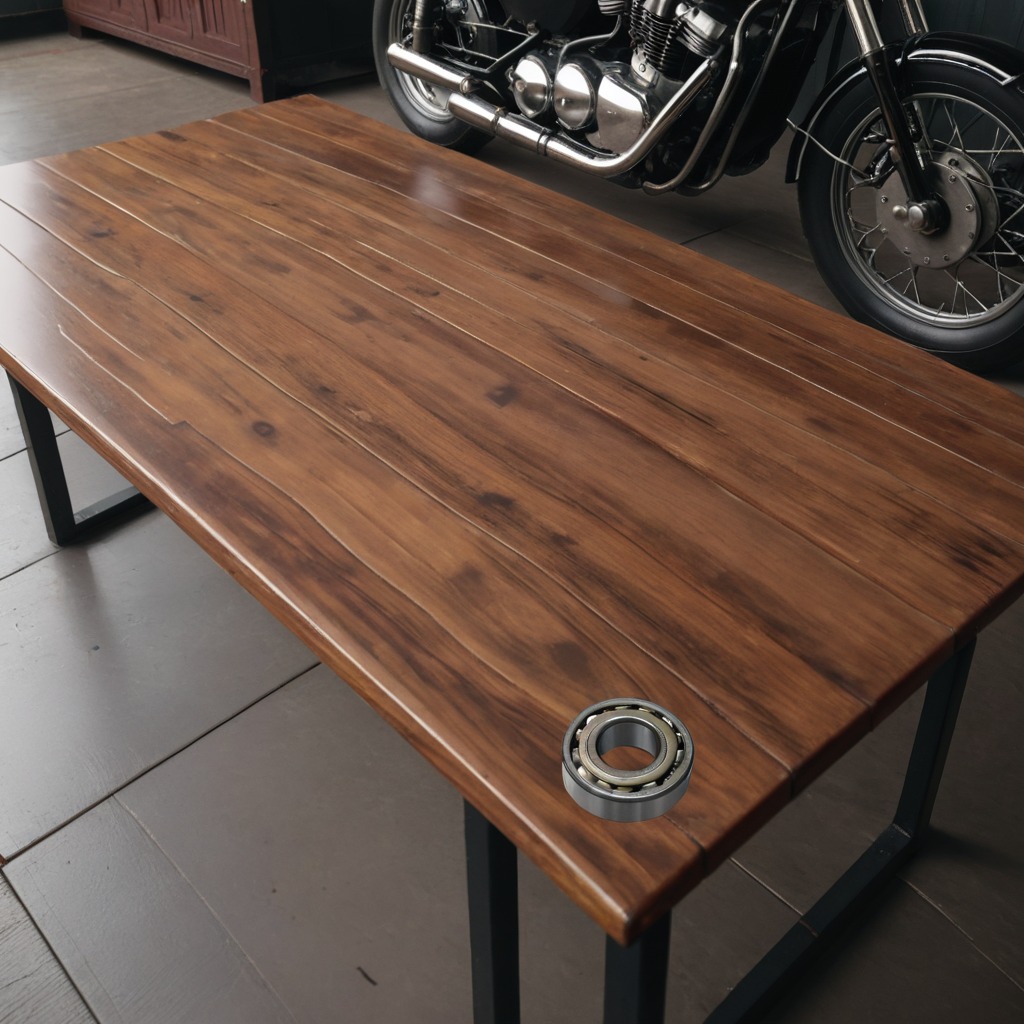
A metal ball bearing is lying on an oil-spilled wooden table in a vintage motorcycle garage.